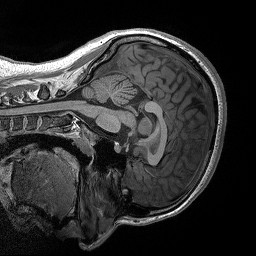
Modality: T1w
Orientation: sagittal
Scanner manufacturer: siemens
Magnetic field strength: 3 T
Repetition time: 2.3 s
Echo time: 0.00298 s